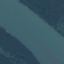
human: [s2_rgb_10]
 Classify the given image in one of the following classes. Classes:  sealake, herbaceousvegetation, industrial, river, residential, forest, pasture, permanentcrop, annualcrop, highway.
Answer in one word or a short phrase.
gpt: River